Aerial crown-view tile of a tropical tree (Barro Colorado Island, Panama), acquired 20250217:
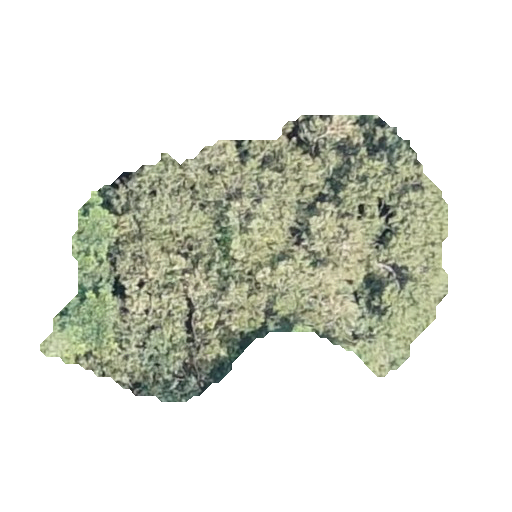
Species: Luehea seemannii
GBIF accepted scientific name: Luehea seemannii
Crown area: 117.193 m²